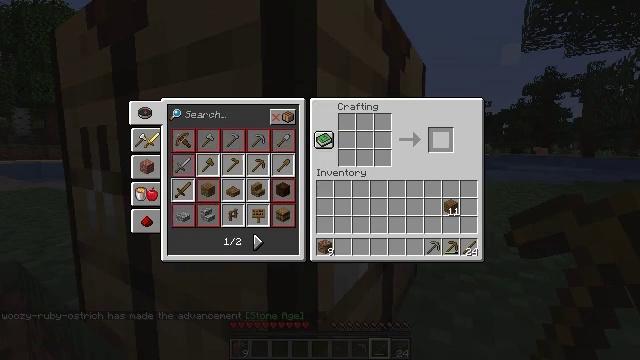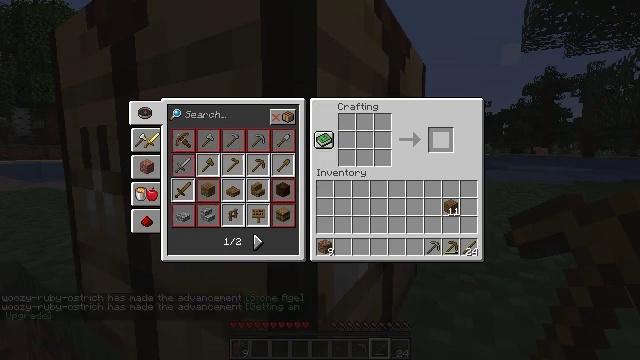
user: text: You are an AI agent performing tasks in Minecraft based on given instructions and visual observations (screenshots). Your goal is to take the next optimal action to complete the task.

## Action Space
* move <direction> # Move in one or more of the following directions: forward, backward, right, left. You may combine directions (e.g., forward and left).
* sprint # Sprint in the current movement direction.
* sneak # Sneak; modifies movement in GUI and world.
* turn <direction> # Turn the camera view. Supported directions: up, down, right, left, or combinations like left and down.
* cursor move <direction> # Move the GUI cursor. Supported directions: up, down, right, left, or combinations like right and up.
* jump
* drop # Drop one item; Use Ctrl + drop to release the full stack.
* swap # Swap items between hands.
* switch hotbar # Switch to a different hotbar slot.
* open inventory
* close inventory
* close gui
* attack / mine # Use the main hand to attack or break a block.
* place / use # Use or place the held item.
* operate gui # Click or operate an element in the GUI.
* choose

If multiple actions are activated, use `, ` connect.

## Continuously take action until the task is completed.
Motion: motion action
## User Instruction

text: Craft a stone pickaxe with cobblestones and sticks.
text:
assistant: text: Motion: sneak, cursor move left
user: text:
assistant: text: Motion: sneak